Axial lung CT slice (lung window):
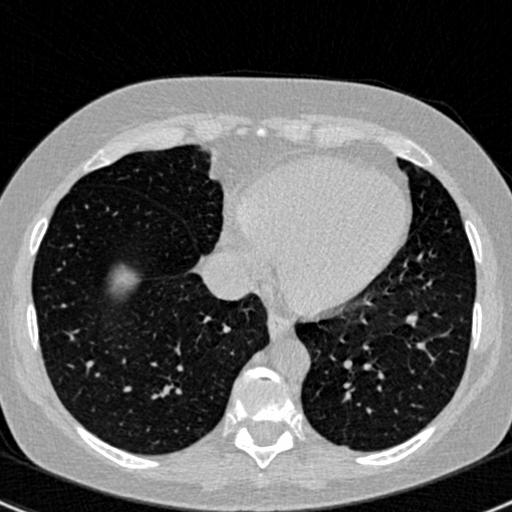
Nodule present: no